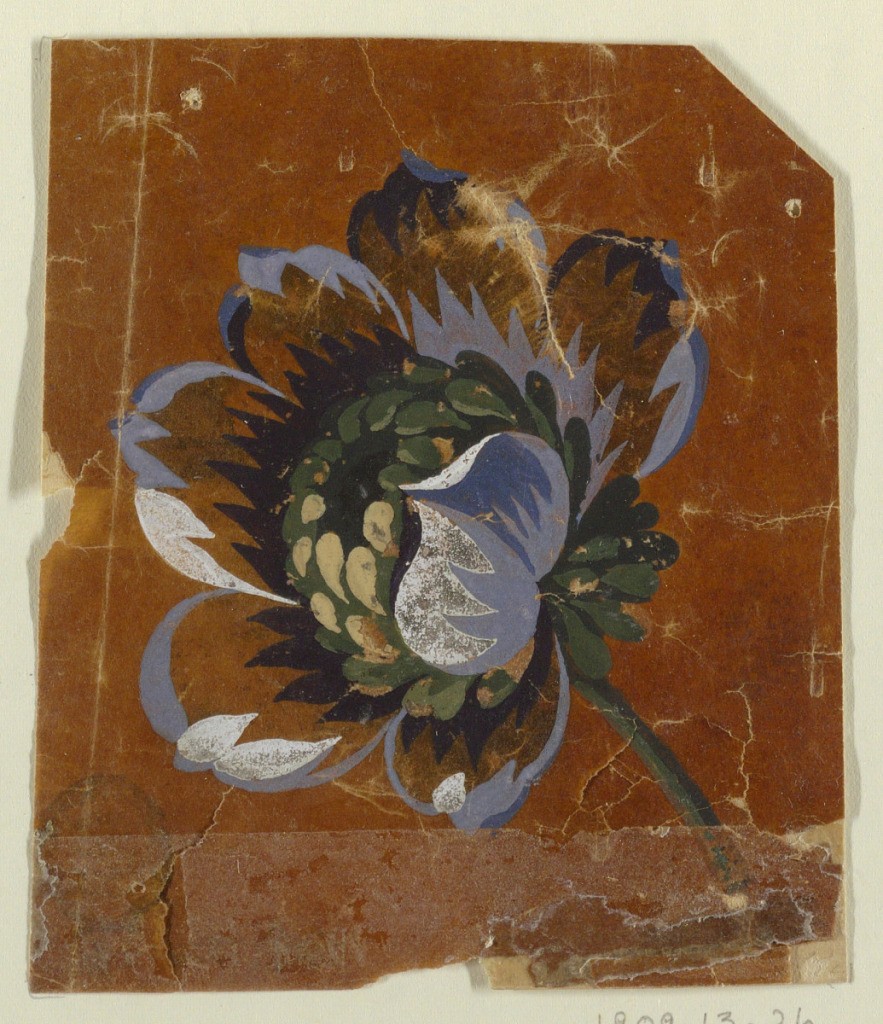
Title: Design for a Woven Fabric
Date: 1815–1840
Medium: Brush and gouache on oily tracing paper
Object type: Drawing
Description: A fantastical big-sized blossom on an upright stem, directed toward left. The blossom occures in 1909-13-24.